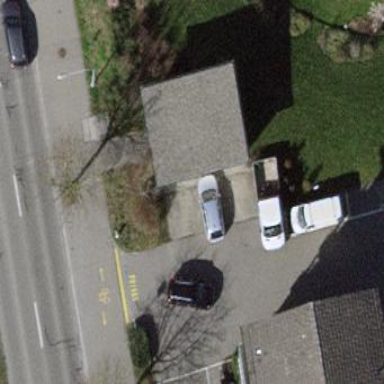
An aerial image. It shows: Distribution power substation located in building.